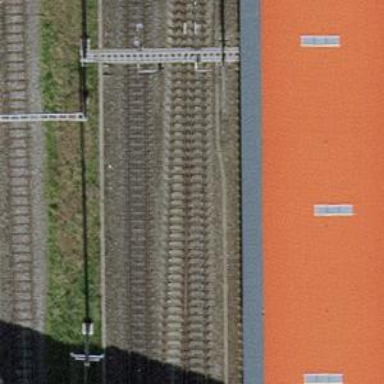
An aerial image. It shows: Single-track electrified railway with contact line.